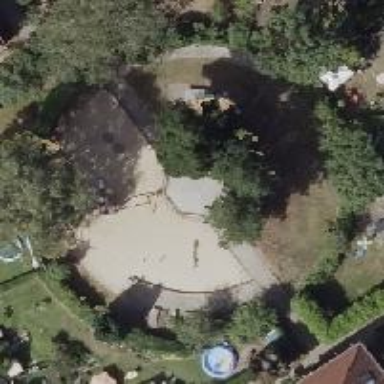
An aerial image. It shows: Playground with swings.